Identify the alterations between these two images.
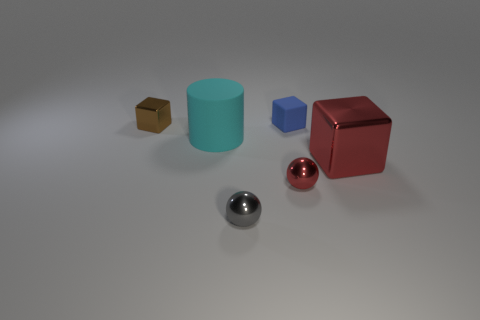
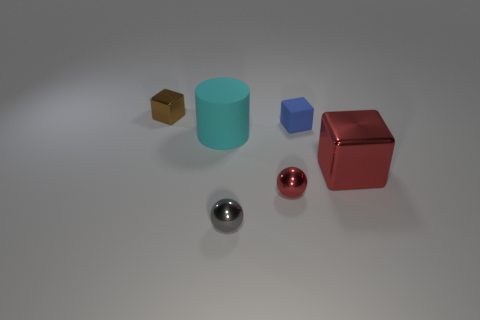
the big cube moved
the big red metal cube that is right of the tiny red thing moved
the big red metallic cube right of the tiny red ball moved
the red cube is in a different location
the red block changed its location